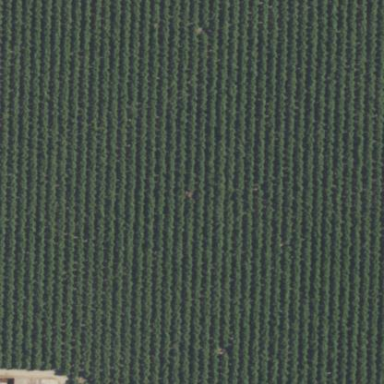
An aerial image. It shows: Vineyard.